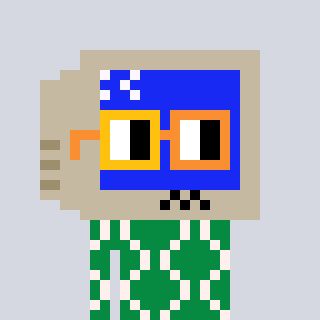
a pixel art character with square yellow and orange glasses, a old monitor-shaped head and a green-colored body on a cool background